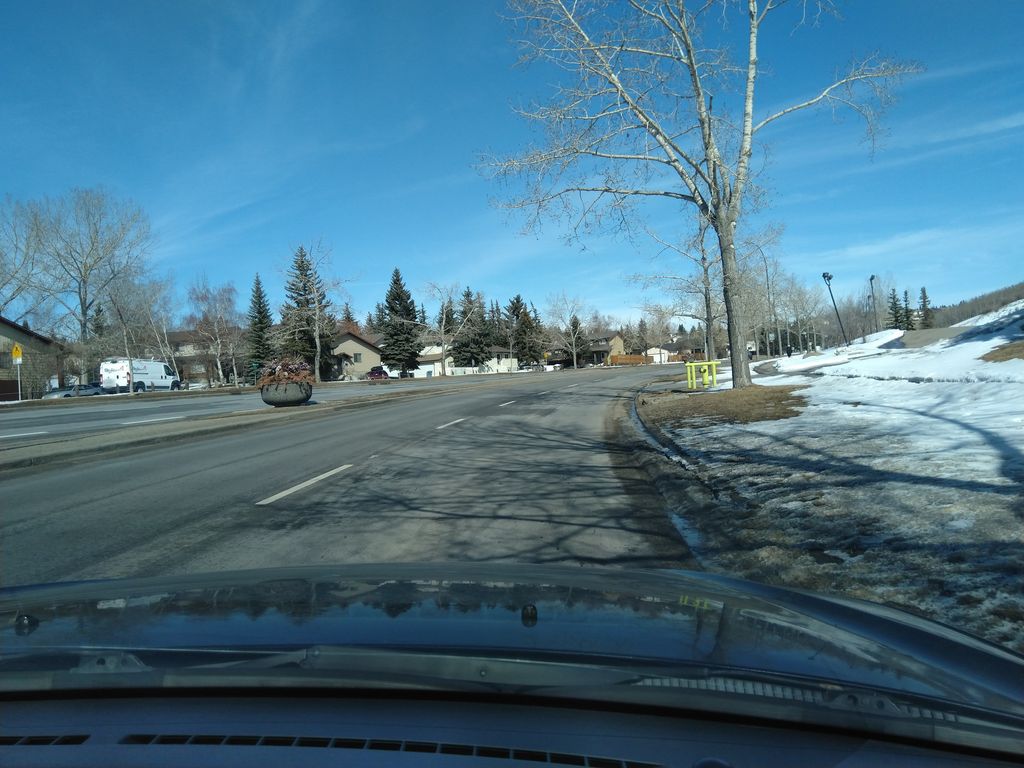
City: calgary